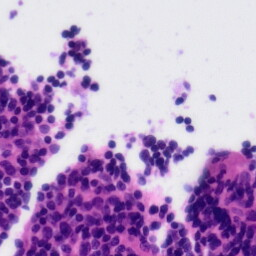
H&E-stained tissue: Tonsil